Question: I'm looking to create something like the image shown:

I have managed to get the #wrap centred horizontally, but that's about it...
any help would be much appreciated.
'''
<style>
#wrap
{
Margin-left:auto;
Margin-right:auto;
padding: 10px;
}
#content
{
padding: 10px;
}
</style>
'''
~~~
'''
<body>
<div id="wrap">
<div id="content">
1
</div>
<div id="content">
2
</div>
<div id="content">
3
</div>
</div> <!--end wrap-->
</body>
'''
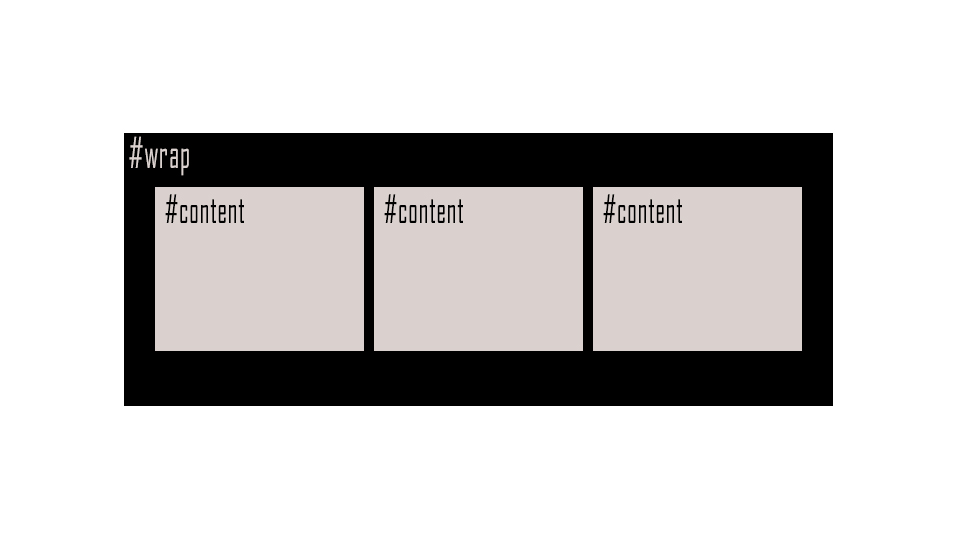
Answer: Since you're working with block elements (<URL> you need the inner elment to have a fixed height so that you can give 'position: absolute'. Additionally, keep in mind that the ID of an element has to be unique. If you want to use an element mulitple times assign a 'class' name, e.g.
'''
<div class="content">1</div>
<div class="content">2</div>
<div class="content">3</div>
'''
So, for the whole matter have a look at <URL>
Hope this helps.